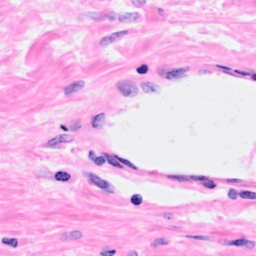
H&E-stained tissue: Breast